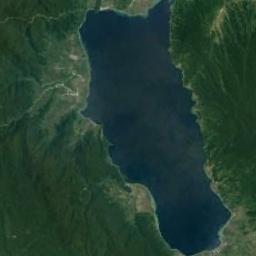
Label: lake